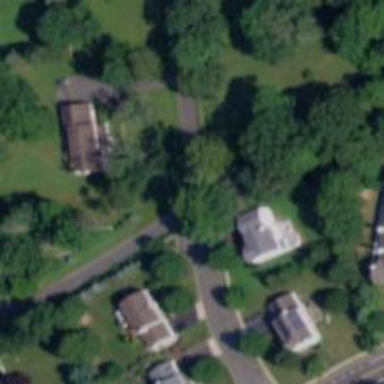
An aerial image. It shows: Residential road.